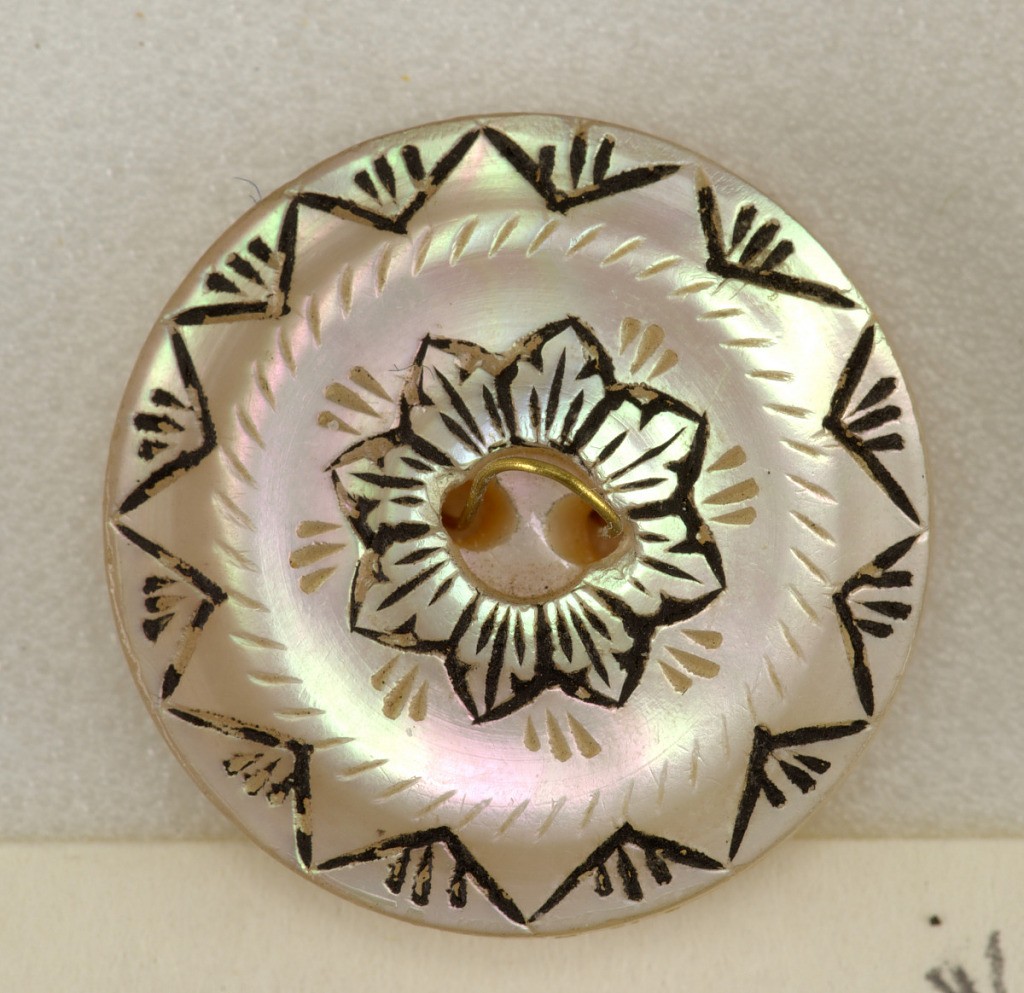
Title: Button
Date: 1840–50
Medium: Mother-of-pearl
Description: On card 29. Small round button with incised design. Center rosette and saw-toothed border incisions blackened. Two holes for sewing.